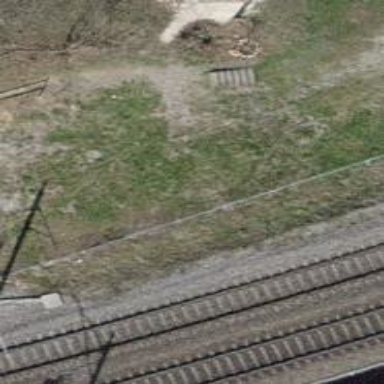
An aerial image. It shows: Building that serves as signal box for the railway.